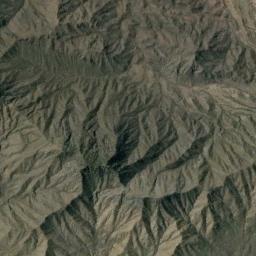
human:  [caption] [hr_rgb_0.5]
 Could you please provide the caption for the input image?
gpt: The folded mountain consists of a number of ridges and valleys and its rocks are brown .

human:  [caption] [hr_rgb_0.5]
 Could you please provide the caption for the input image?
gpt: The mountain is uneven and rough .

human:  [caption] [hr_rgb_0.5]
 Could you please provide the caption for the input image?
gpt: The mountains are completely covered by vegetation .

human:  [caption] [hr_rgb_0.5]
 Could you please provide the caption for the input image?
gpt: The mountain is full of black soil .

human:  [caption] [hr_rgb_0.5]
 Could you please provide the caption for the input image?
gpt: There are many ridges on the brown mountain .